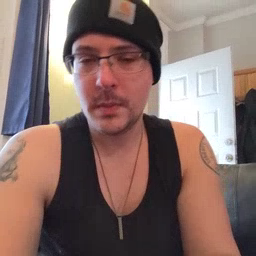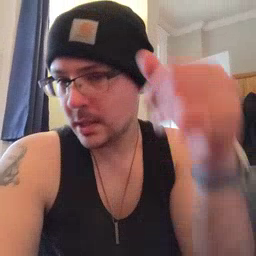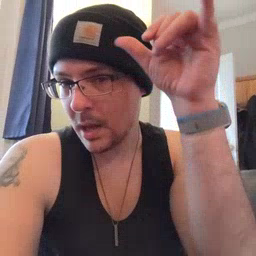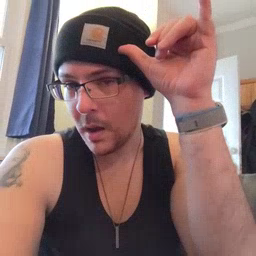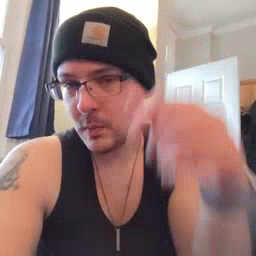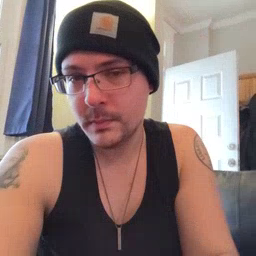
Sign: cow